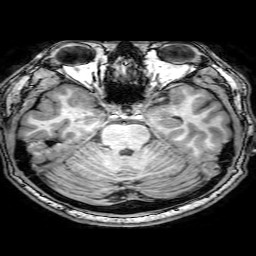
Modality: T1w
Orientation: coronal
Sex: male
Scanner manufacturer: philips
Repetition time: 0.008191 s
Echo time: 0.00378 s